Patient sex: M
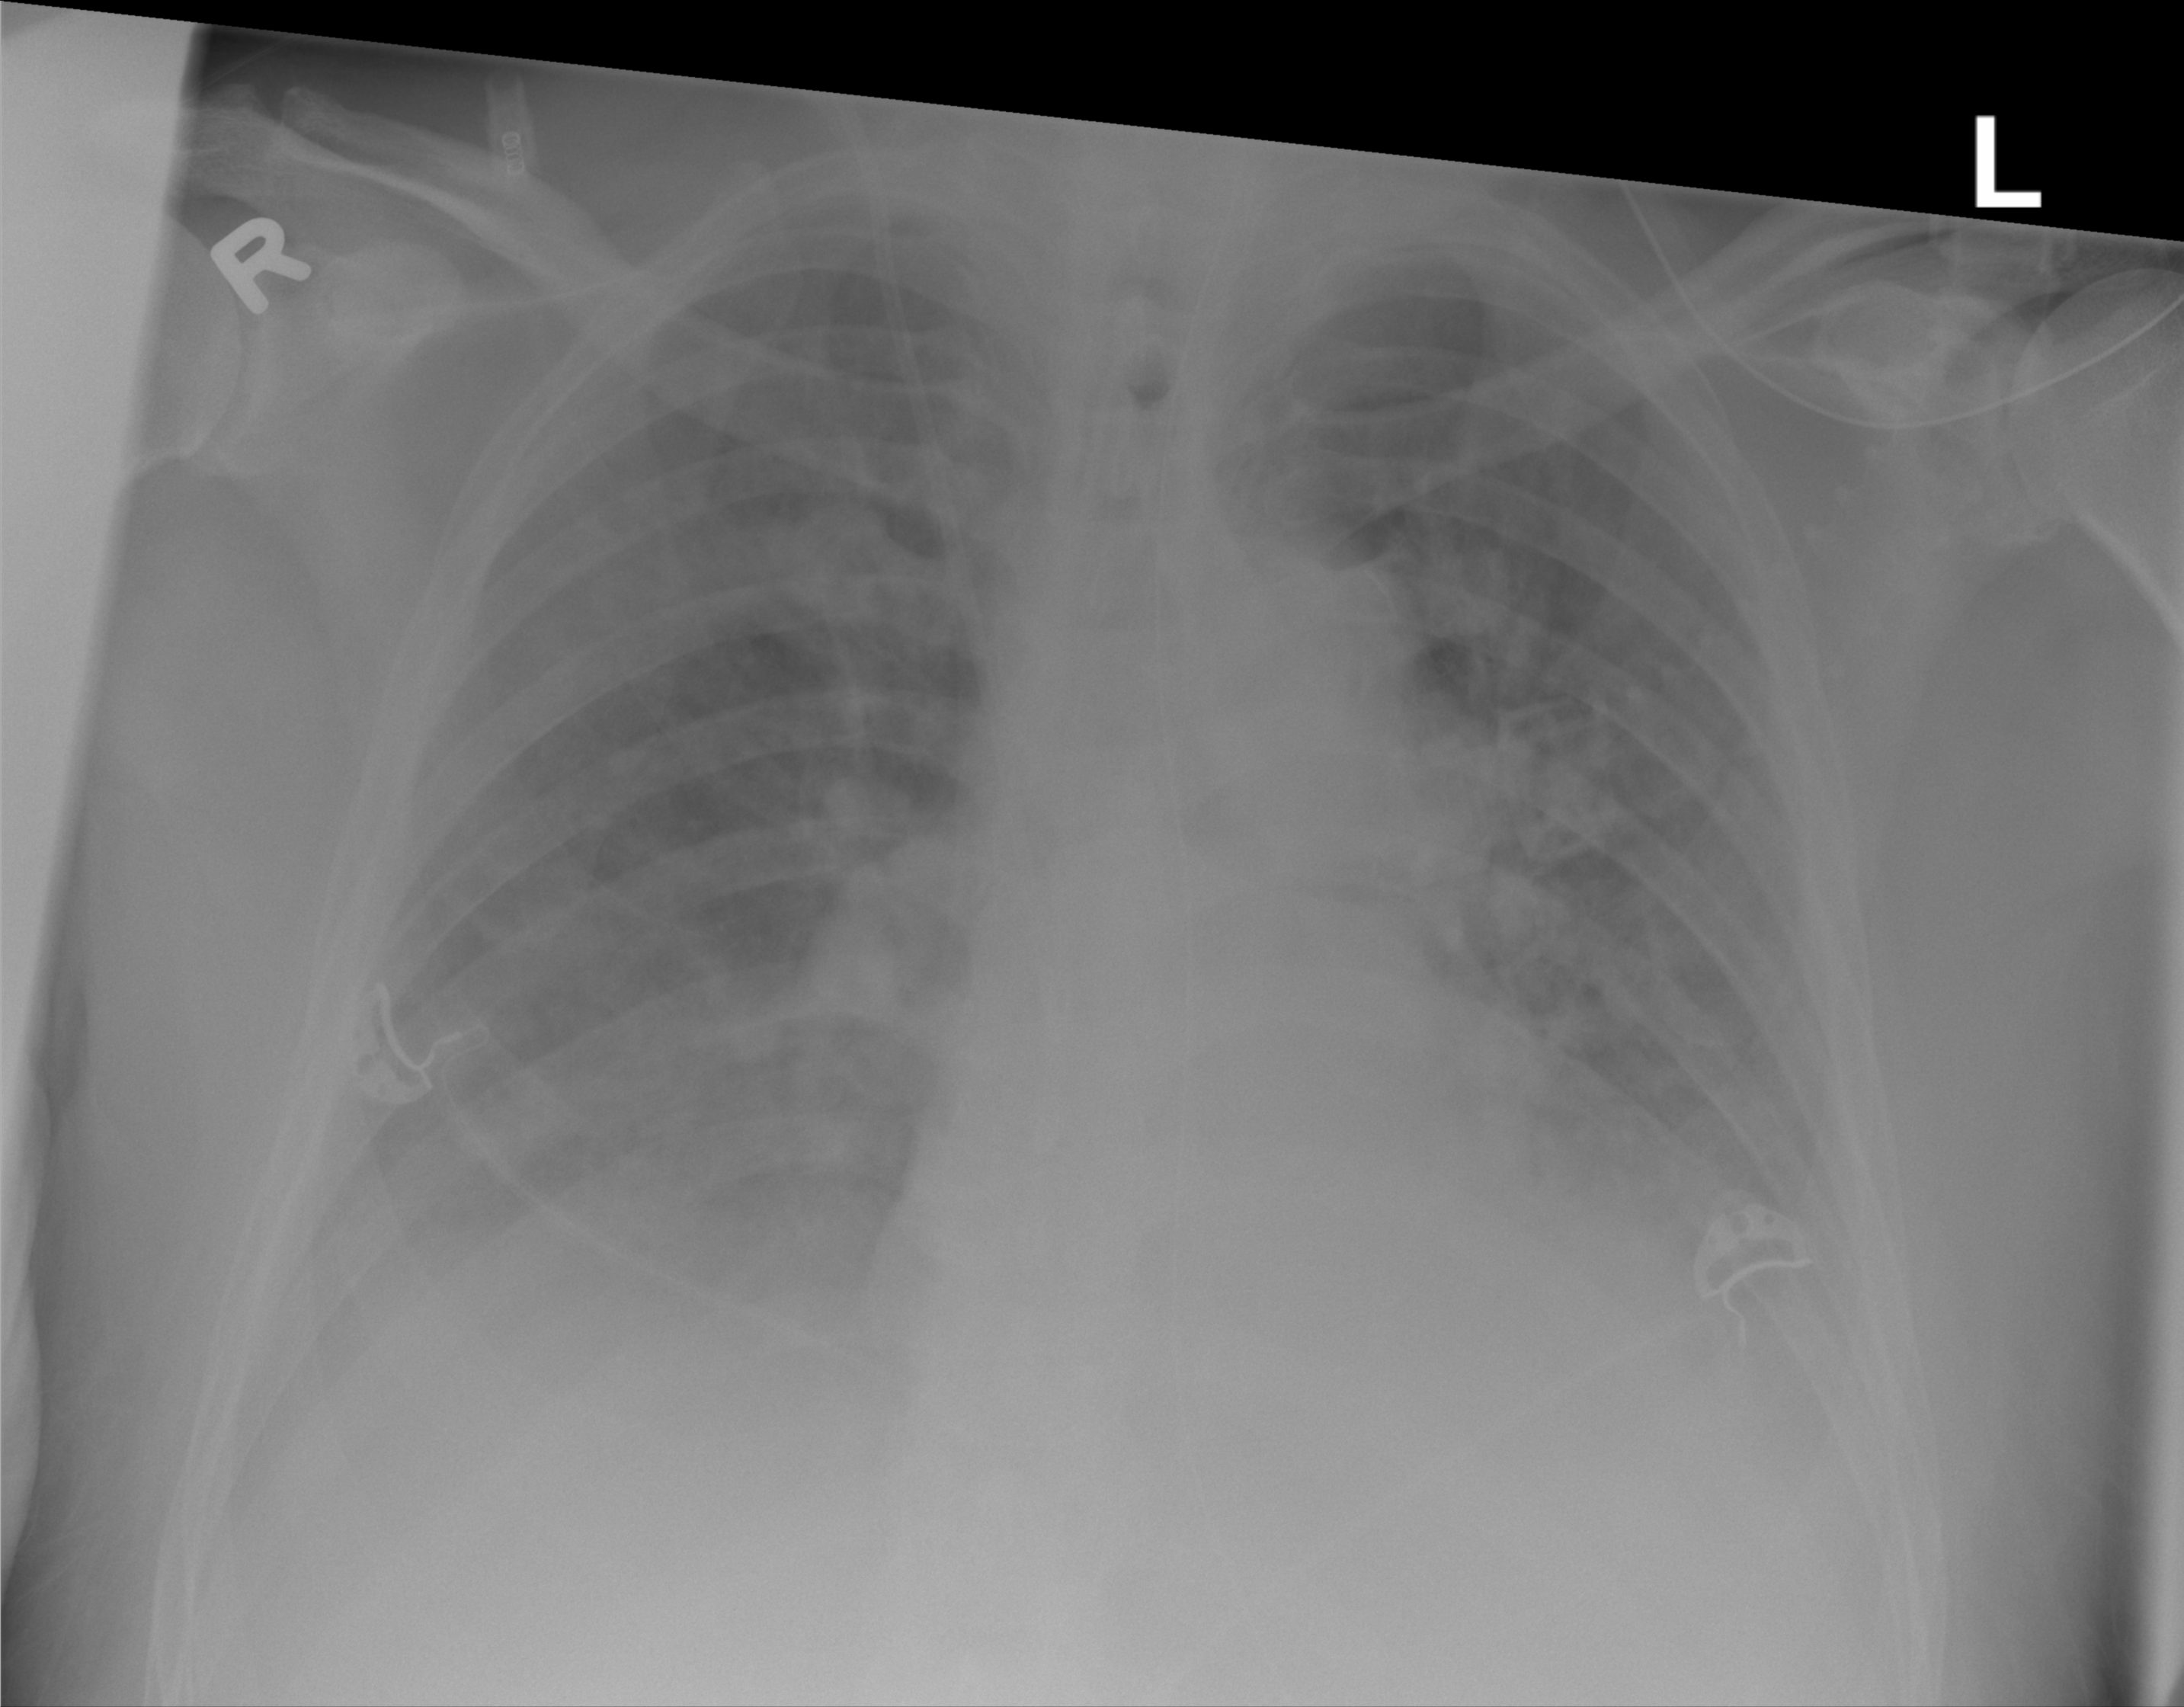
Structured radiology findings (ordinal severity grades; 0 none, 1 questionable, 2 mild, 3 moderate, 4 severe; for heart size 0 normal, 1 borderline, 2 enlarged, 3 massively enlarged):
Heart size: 0
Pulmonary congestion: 2
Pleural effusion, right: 2
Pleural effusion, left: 2
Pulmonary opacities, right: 1
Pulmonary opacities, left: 1
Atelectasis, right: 2
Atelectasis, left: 2